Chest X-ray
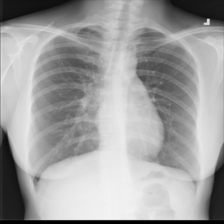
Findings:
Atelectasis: negative
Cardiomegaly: negative
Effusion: negative
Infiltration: negative
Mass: negative
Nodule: negative
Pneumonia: negative
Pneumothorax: negative
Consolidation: negative
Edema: negative
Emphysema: negative
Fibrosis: negative
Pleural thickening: negative
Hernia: negative